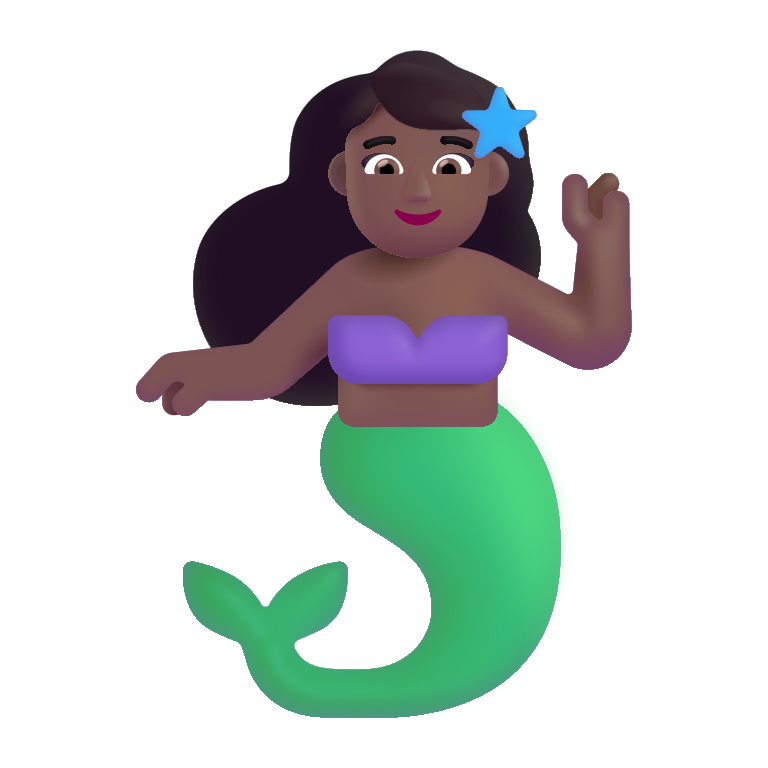
woman merpeople color  dark